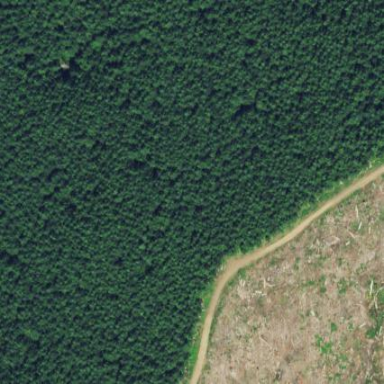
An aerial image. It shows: Clearcut area created by human activity.